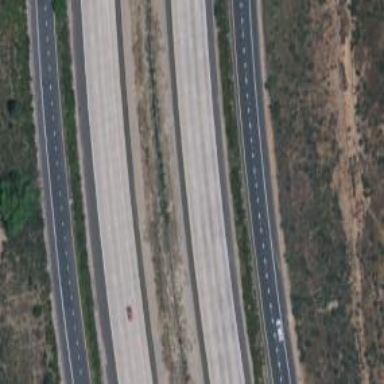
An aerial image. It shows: View of motorway.